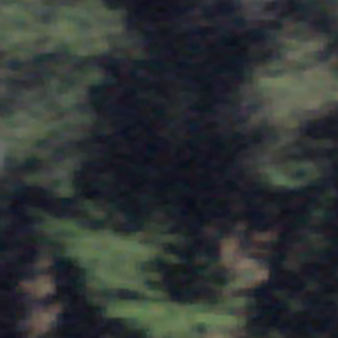
Label: other